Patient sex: F
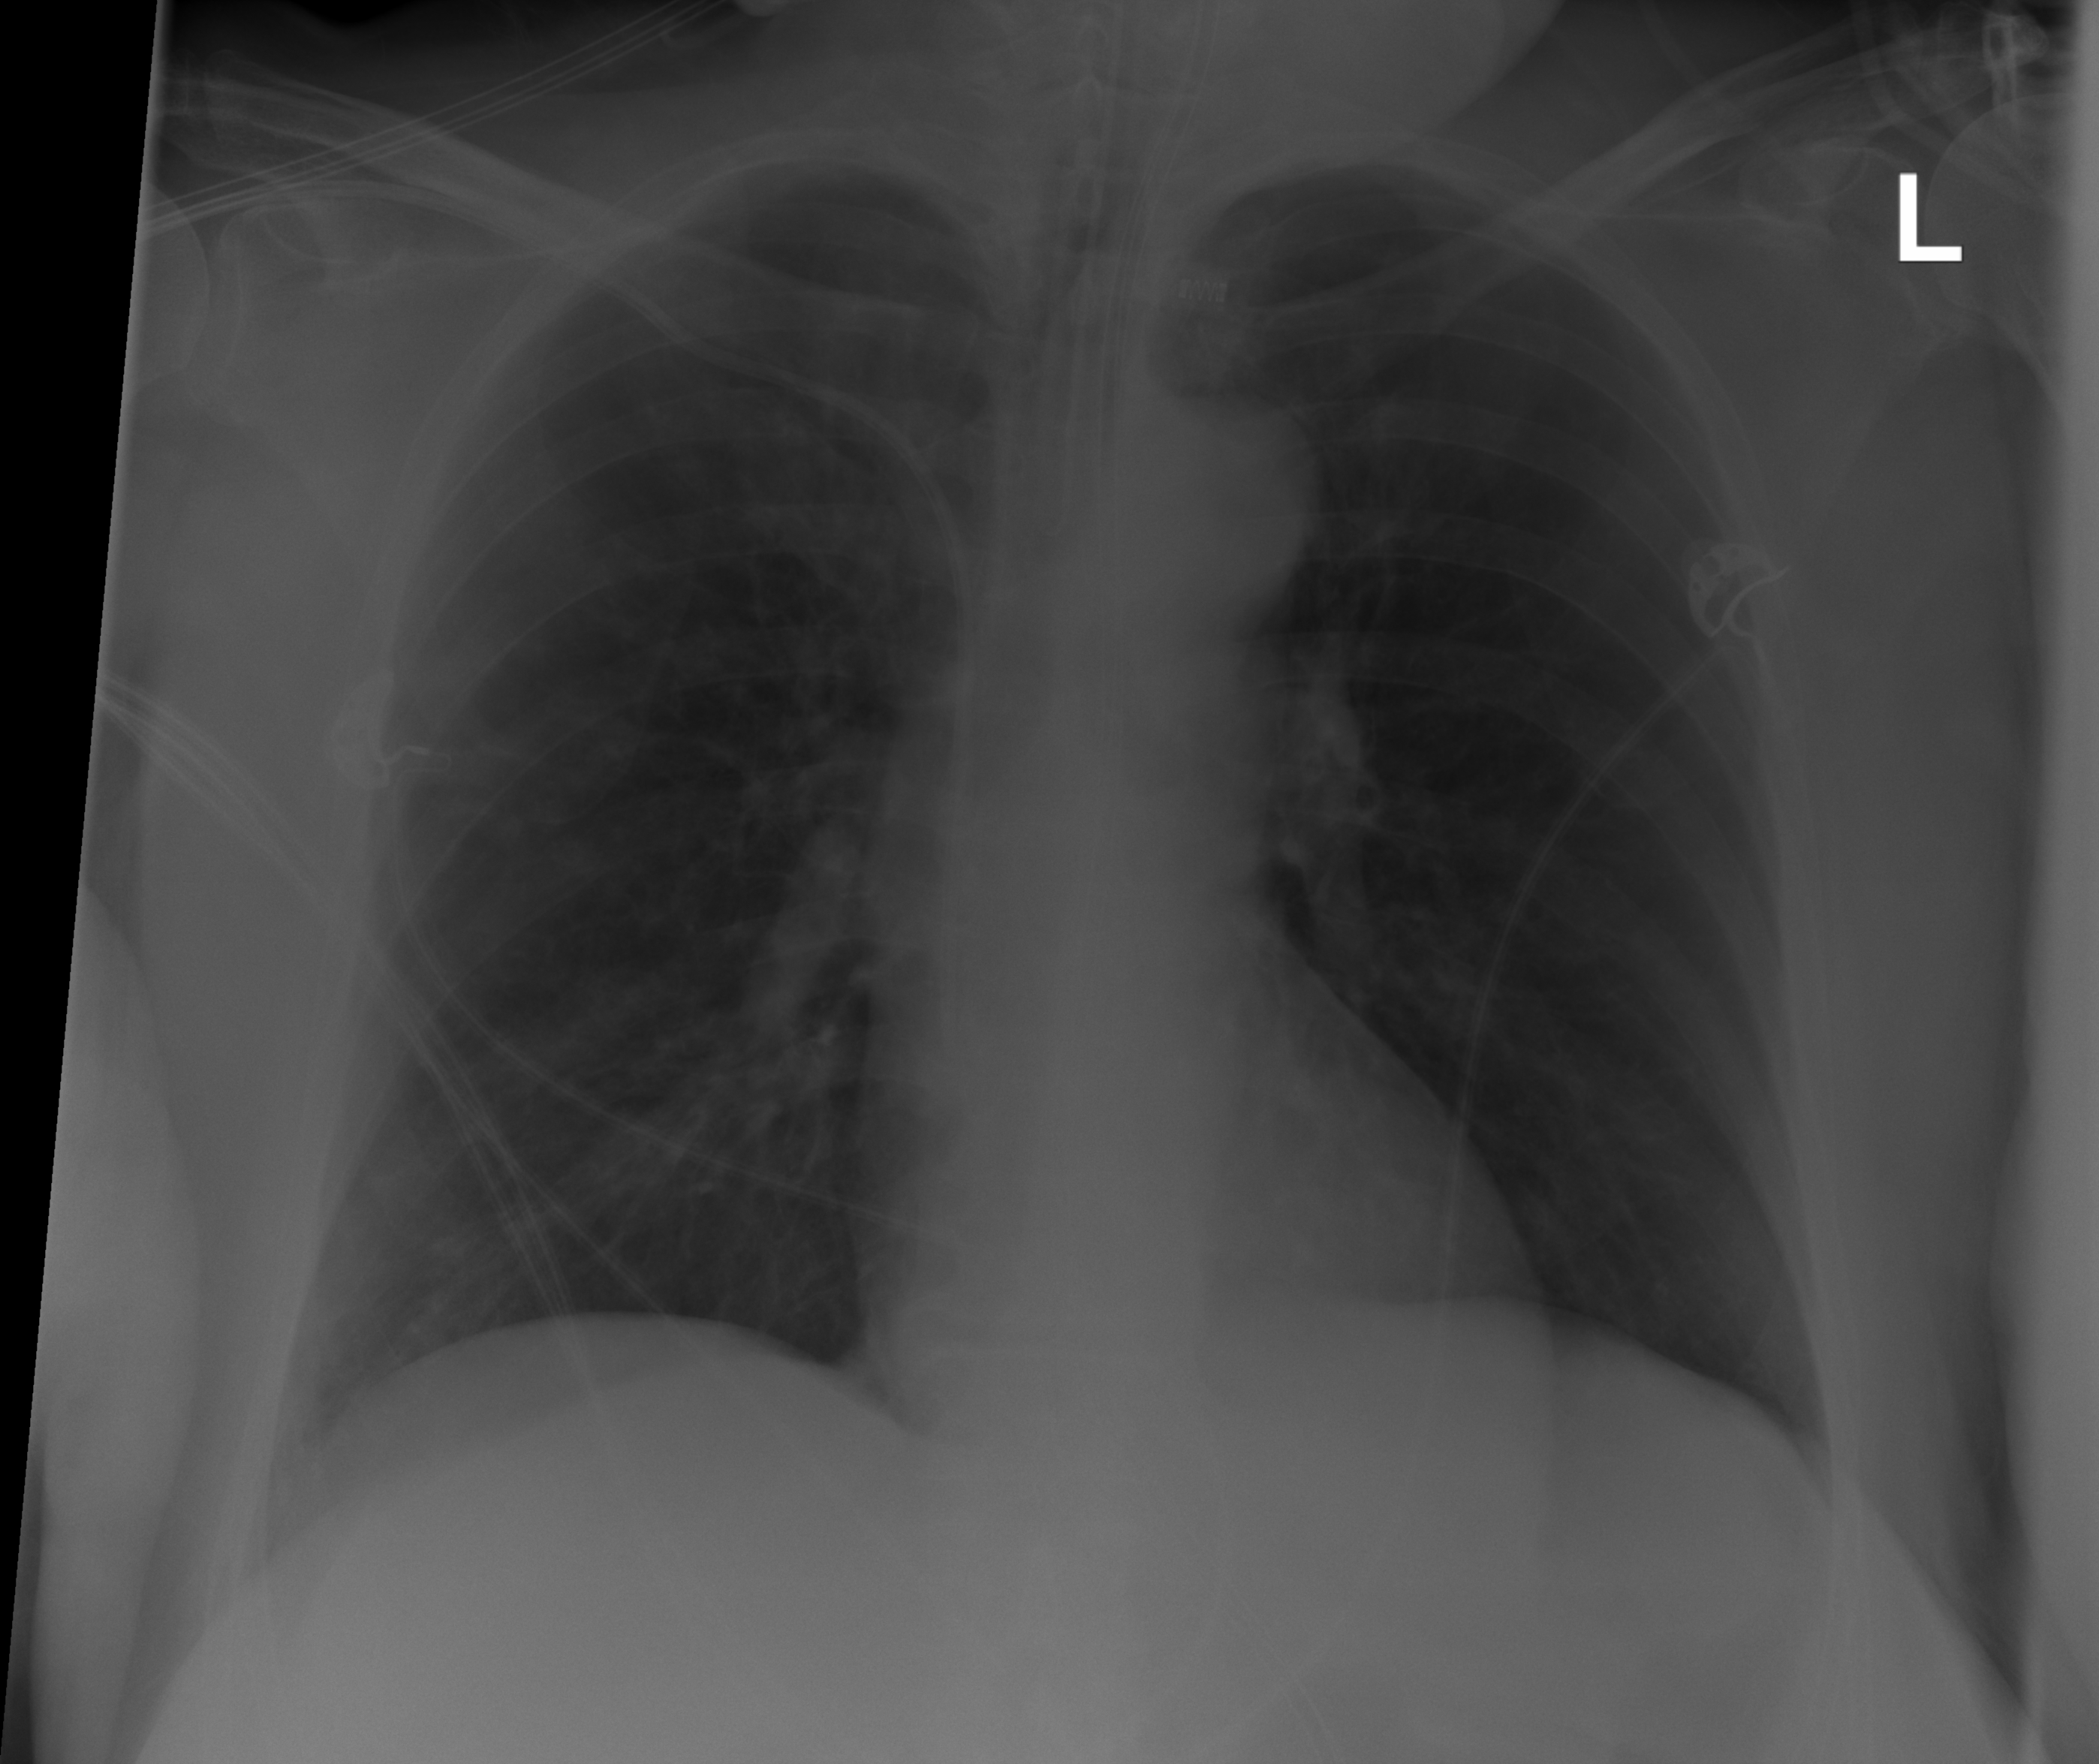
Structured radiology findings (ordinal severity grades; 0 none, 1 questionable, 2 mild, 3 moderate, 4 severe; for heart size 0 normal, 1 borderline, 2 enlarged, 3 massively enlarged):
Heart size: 0
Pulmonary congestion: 0
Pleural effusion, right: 0
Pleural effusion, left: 0
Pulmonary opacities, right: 2
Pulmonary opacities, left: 0
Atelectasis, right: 0
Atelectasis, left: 0